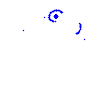
Particle: kaon